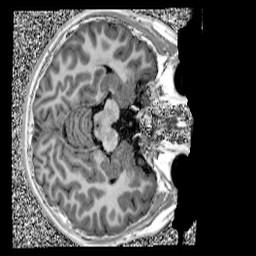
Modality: UNIT1
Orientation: axial
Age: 11
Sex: male
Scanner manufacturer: siemens
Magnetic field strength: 3 T
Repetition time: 4 s
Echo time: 0.00303 s